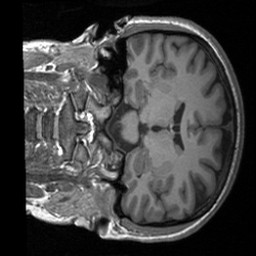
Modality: T1w
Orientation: coronal
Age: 23
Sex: female
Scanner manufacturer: siemens
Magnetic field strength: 3 T
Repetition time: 1.9 s
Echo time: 0.00226 s